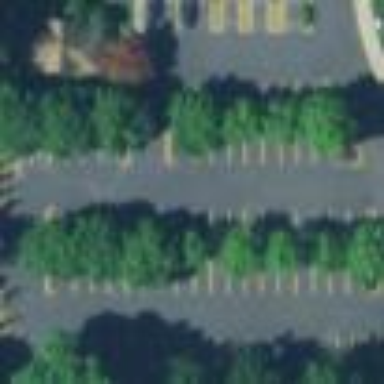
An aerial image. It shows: Parking area with surface.